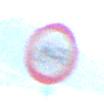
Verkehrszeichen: VerbotMofas
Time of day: Night
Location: Outdoor (Nature)
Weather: PartlyCloudy
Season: NotSpecified
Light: Natural